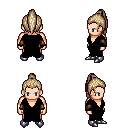
a pixel art fantasy rpg character, male body template, human, light skin, black robe, magenta pants, white blonde long topknot hairstyle, cloth bracers, metal boots, four views (front, back, left, right), 2x2 character sprite sheet, small pixel art, hard edges, no anti-aliasing